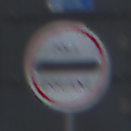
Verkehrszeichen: Zollstelle
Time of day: MorningAfternoon
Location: Outdoor (Urban)
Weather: PartlyCloudy
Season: NotSpecified
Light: Natural